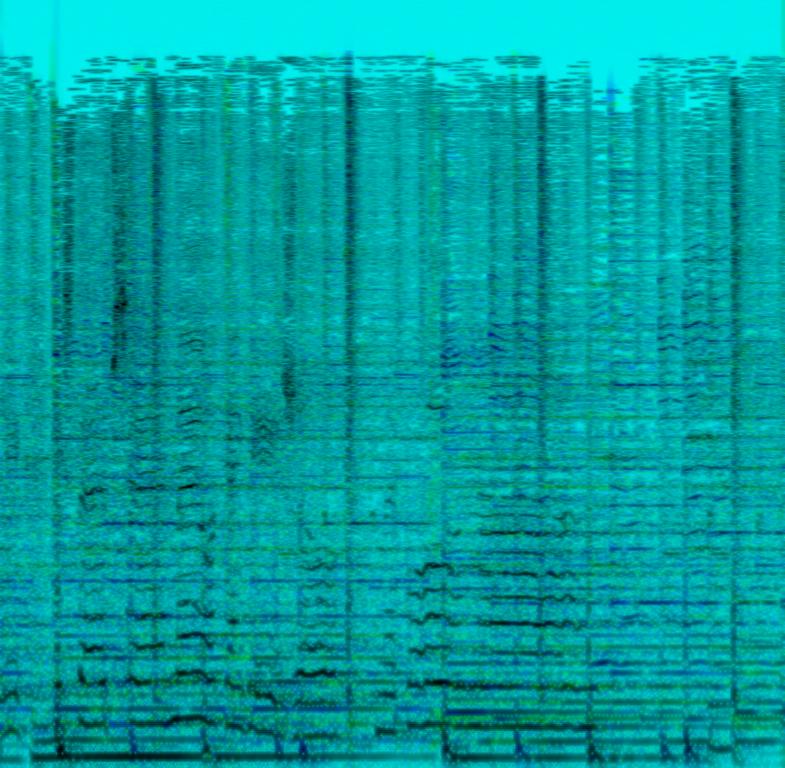
Mellow rock with a slow drum beat, acoustic strumming guitar, male and female vocalists singing in octaves.